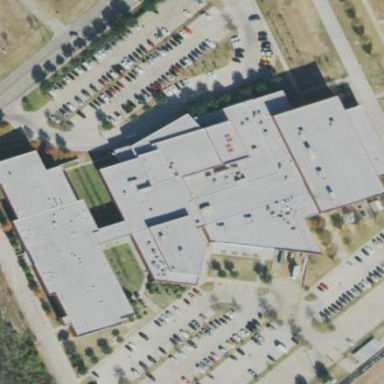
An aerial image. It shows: School building.